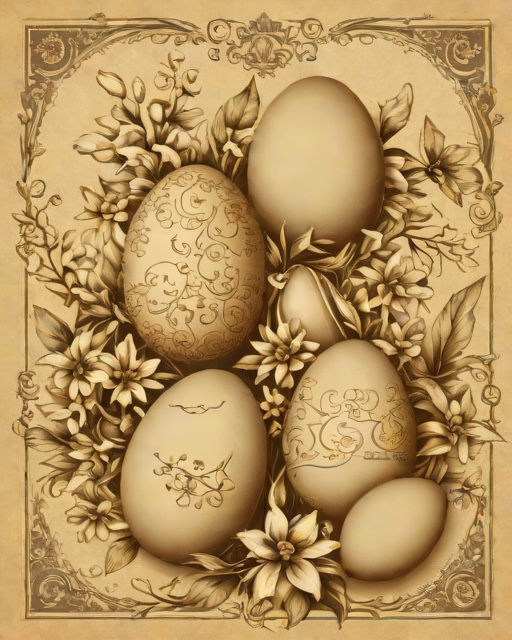
Category: Easter